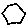
Label: hexagon